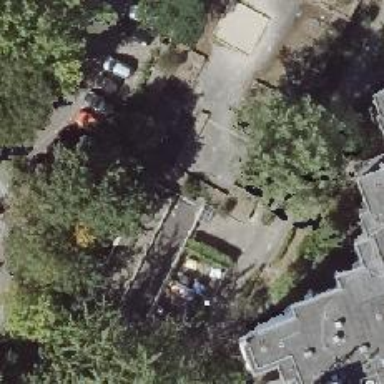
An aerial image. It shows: Parking entrance.